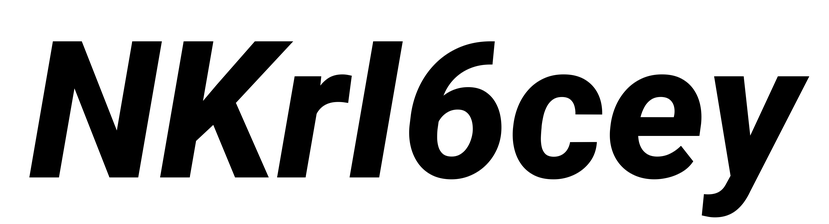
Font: Roboto-Italic_ExtraBold_Italic